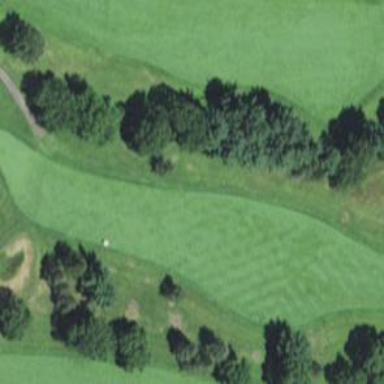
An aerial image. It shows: Grassy area designated as golf fairway.